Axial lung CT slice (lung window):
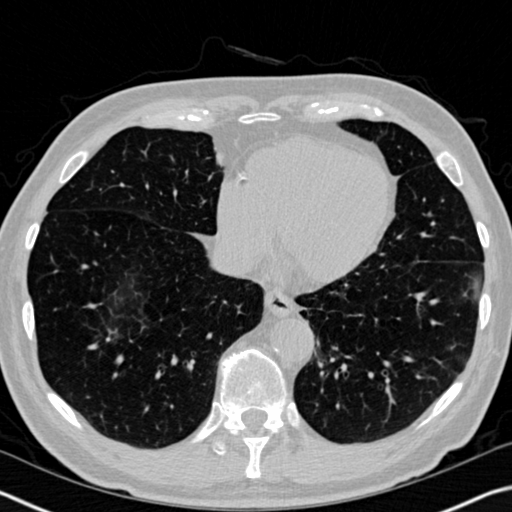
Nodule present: no